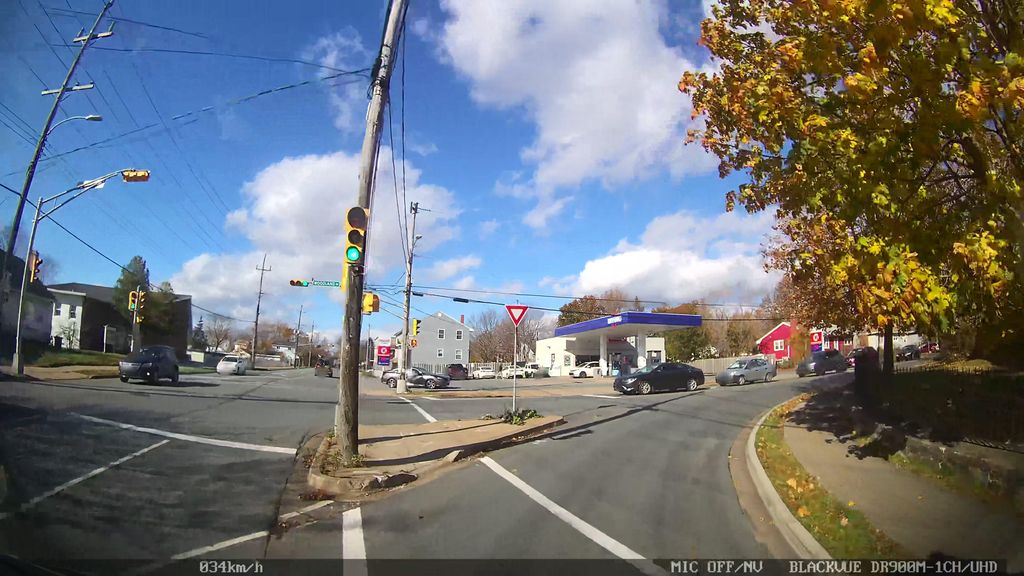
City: halifax